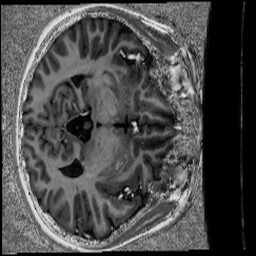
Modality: UNIT1
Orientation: axial
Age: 22
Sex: female
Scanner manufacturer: siemens
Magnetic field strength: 6.98 T
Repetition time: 6 s
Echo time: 0.00283 s